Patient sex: M
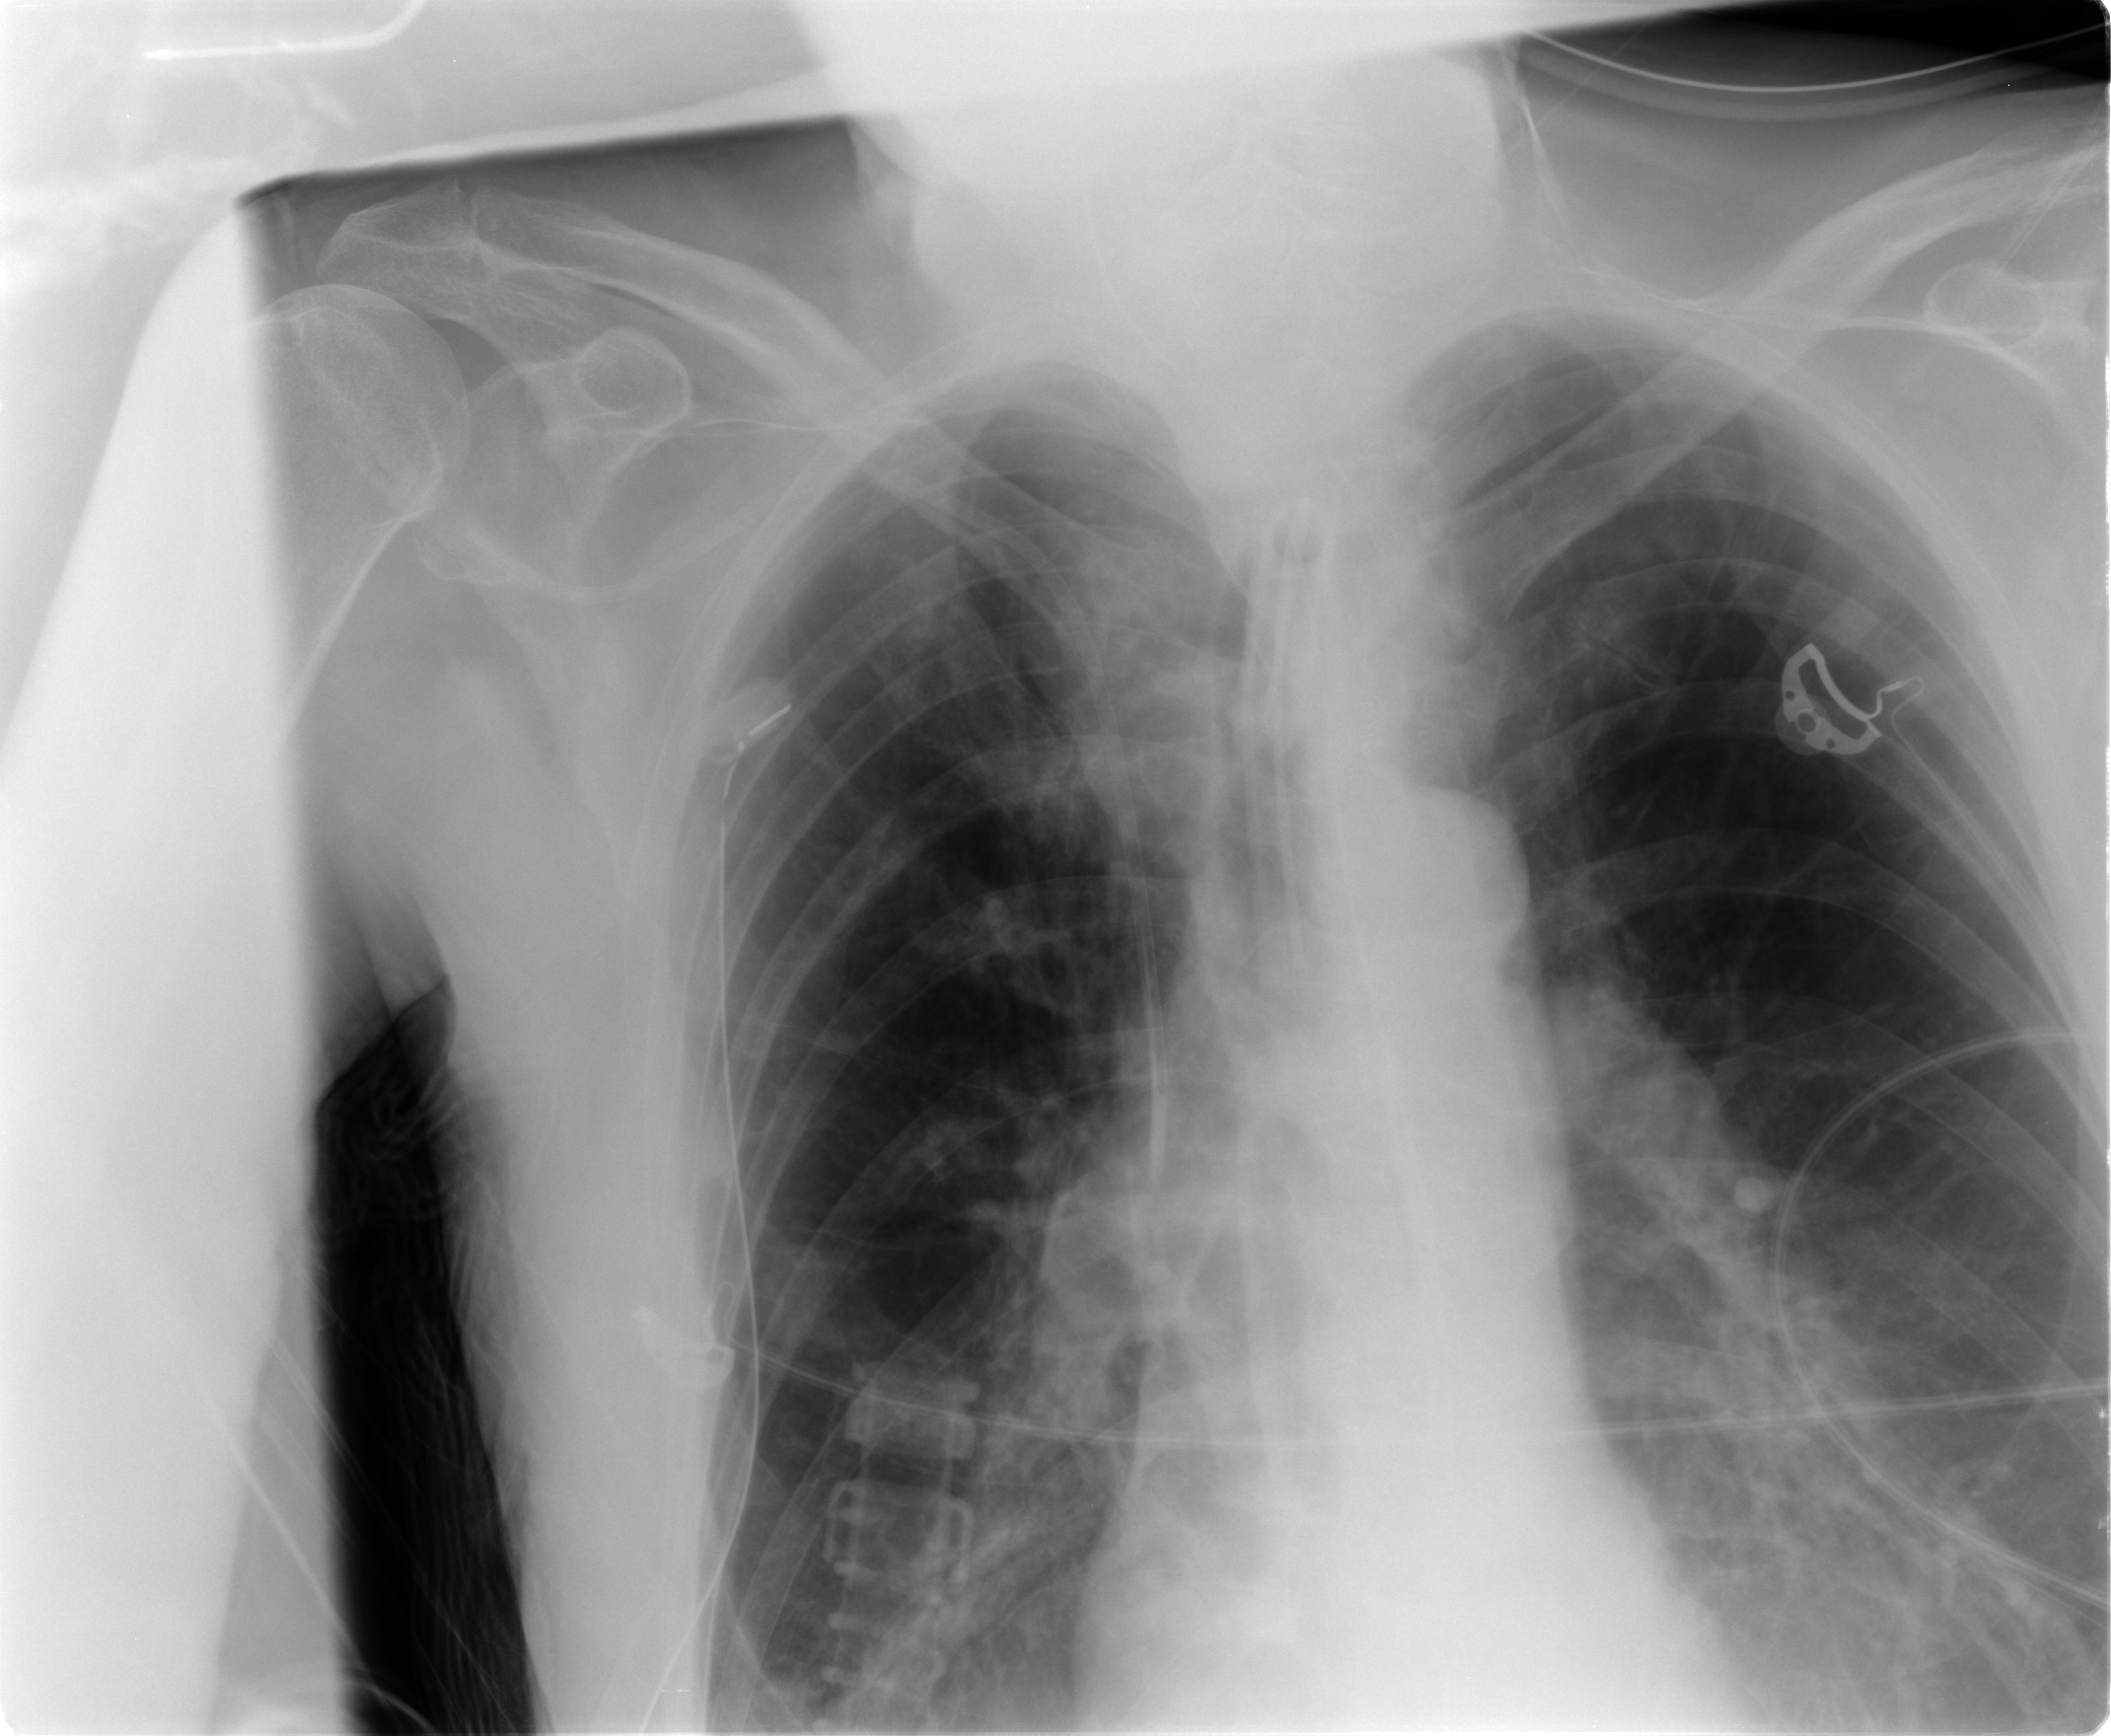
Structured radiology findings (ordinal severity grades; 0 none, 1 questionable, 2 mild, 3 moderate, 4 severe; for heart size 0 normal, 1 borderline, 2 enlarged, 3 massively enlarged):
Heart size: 0
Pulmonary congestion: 0
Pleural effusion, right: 2
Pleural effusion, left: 0
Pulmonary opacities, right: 0
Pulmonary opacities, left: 0
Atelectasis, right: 0
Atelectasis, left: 0